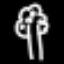
Label: palm tree